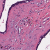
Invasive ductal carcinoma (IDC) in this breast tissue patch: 0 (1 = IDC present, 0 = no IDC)